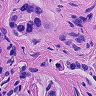
Metastatic tissue present: yes